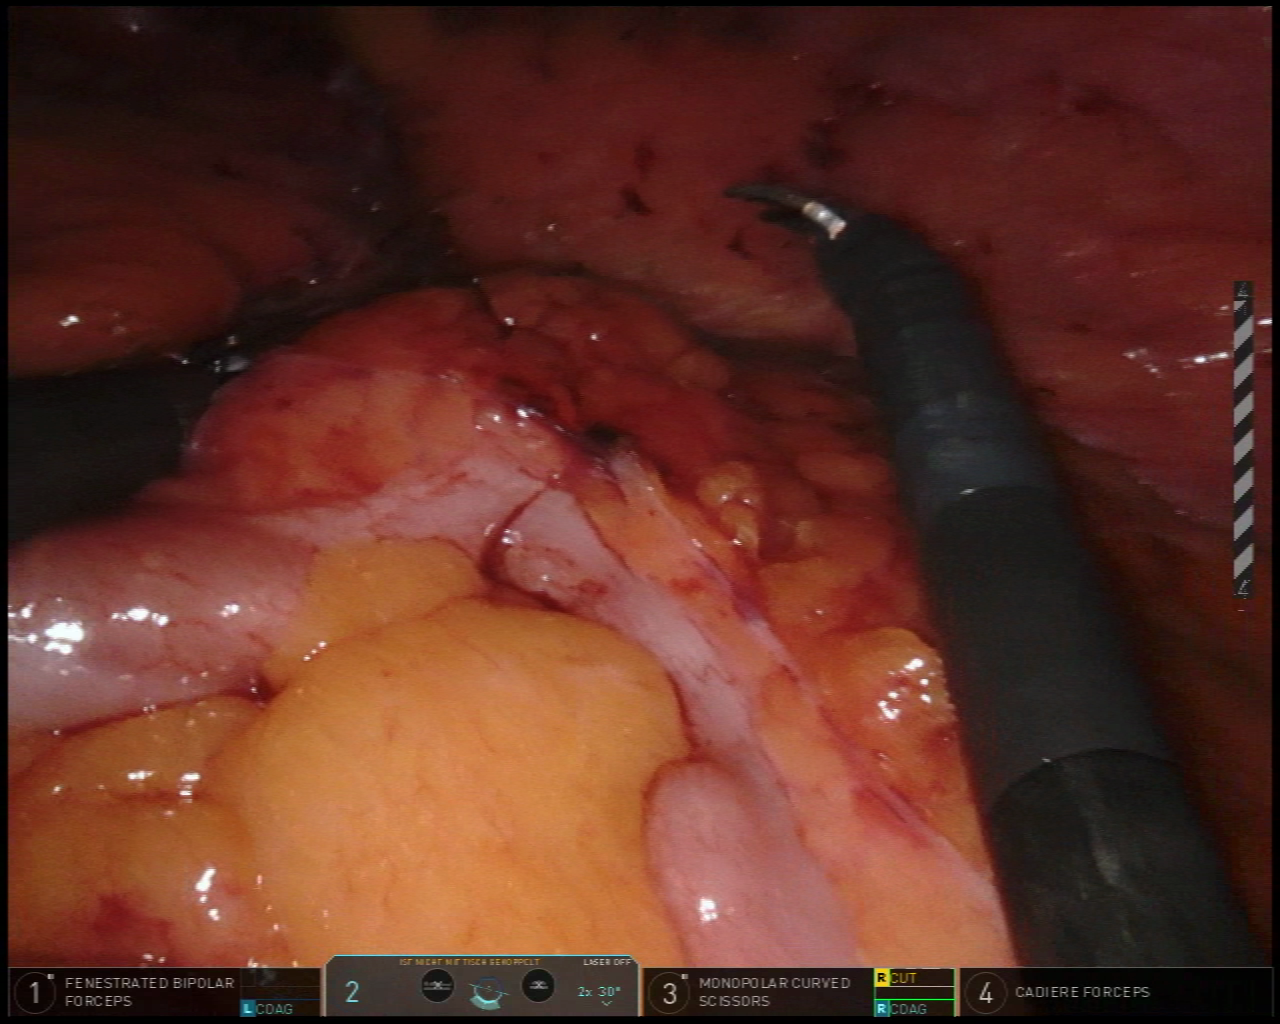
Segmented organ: colon
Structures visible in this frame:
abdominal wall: yes
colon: yes
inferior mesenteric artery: no
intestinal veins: no
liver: no
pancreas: no
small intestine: no
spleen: no
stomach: no
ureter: no
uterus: no
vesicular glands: no